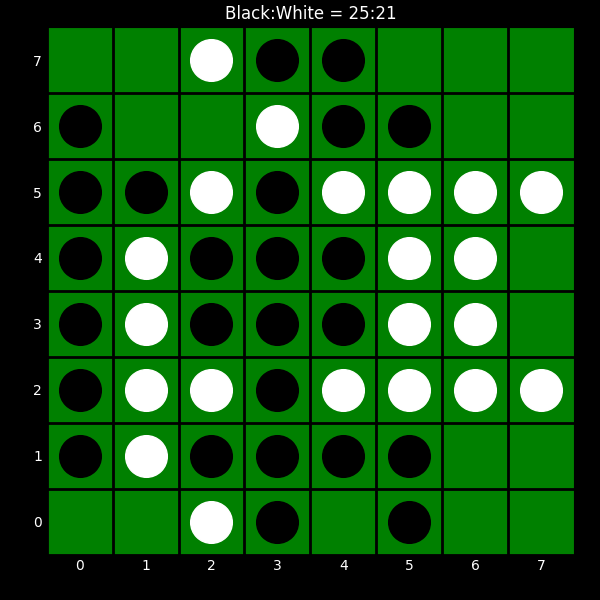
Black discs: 25
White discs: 21